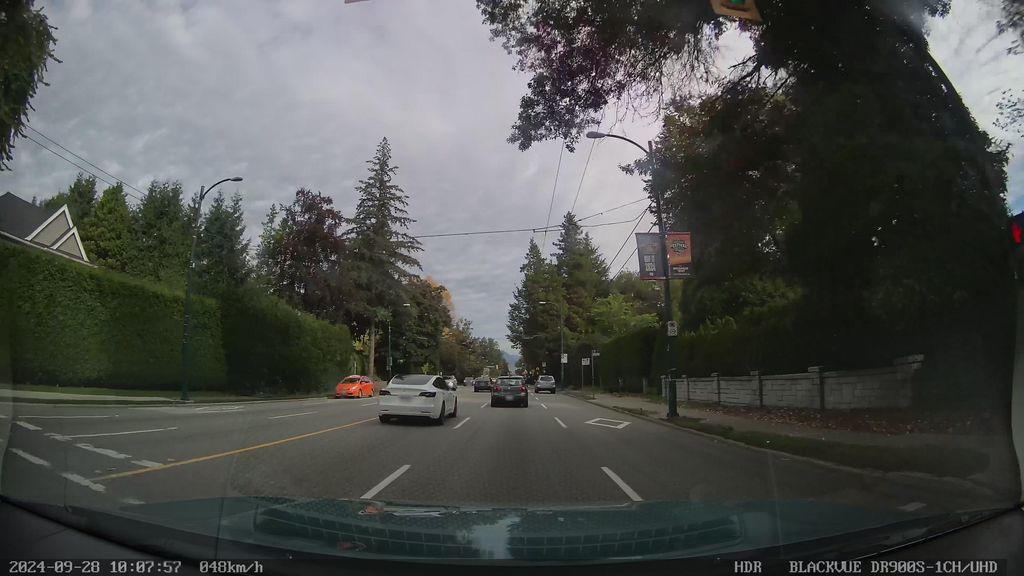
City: vancouver